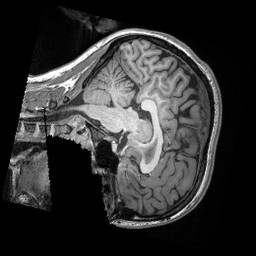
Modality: T1w
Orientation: sagittal
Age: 23
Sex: female
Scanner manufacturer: siemens
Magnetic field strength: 3 T
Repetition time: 2.3 s
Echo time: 0.00308 s